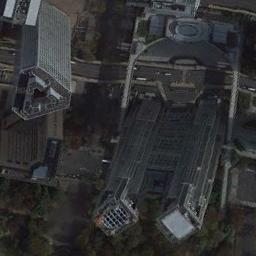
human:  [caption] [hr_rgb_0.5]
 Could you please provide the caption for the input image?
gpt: There was a lot of traffic on the road next to the building .

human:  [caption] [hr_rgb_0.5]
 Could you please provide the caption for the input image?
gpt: A commercial area has some high-rise buildings and some roads go through the commercial area .

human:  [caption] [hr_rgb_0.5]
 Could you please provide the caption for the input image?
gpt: The commercial area is consist of many tall buildings .

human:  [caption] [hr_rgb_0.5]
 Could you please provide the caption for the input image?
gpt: A commercial area with some skyscrapers .

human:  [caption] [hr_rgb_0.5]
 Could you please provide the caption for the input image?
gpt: In a commercial district there are several tall buildings of different shapes and several roads with many cars .